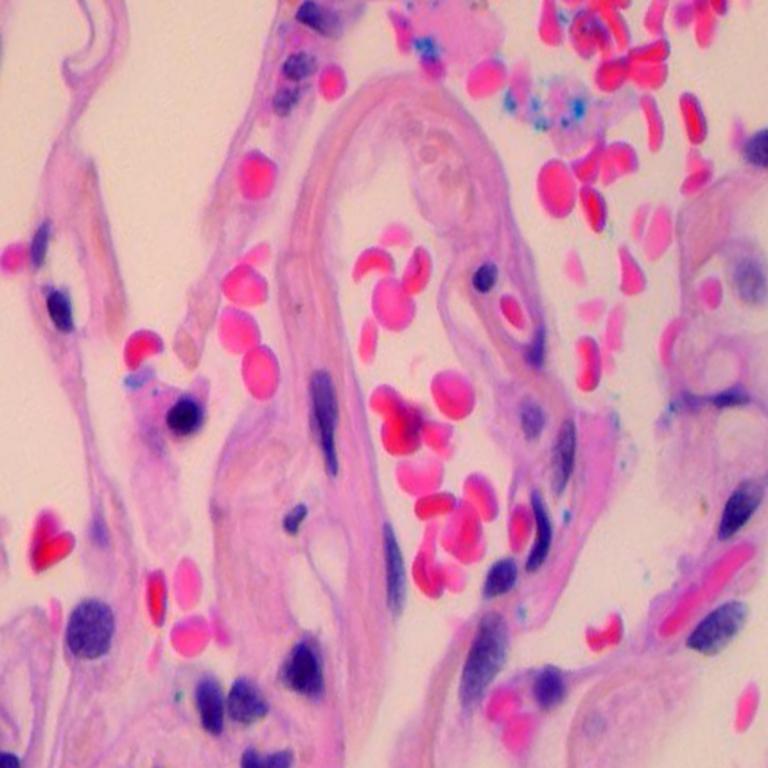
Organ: lung
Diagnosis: benign